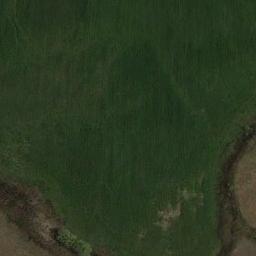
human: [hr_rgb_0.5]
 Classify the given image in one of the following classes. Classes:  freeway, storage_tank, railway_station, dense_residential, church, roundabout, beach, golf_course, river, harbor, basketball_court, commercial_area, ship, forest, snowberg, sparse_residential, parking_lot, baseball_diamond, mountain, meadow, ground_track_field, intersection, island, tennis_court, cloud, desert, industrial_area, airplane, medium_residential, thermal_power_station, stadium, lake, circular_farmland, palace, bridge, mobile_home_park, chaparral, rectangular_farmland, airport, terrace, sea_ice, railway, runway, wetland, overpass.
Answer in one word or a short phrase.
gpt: meadow